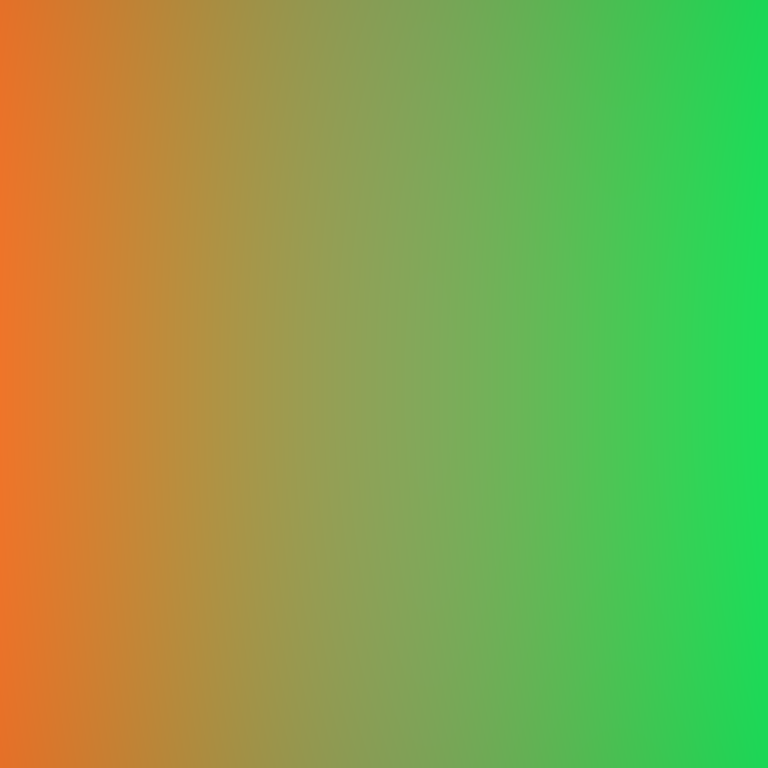
Abstract light effect, smooth gradient from warm orange to vibrant green, energetic atmosphere, soft blend, no room, no furniture, no objects.